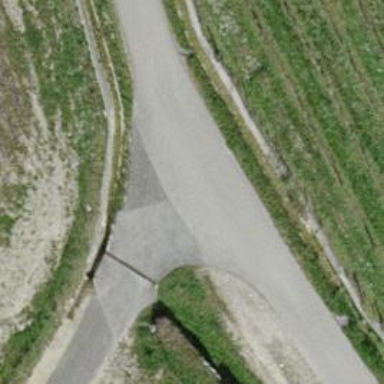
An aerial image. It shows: Paved track with grade 1 surface.